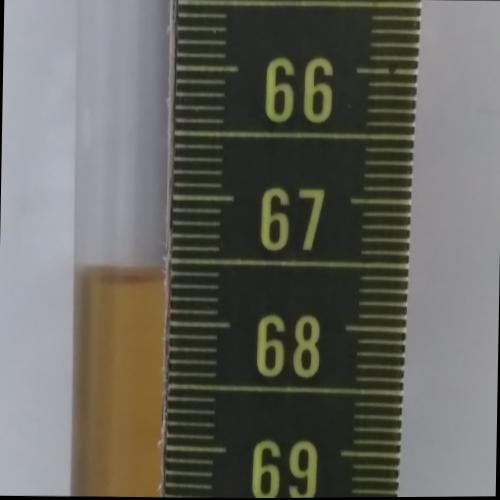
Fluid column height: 67.6 cm